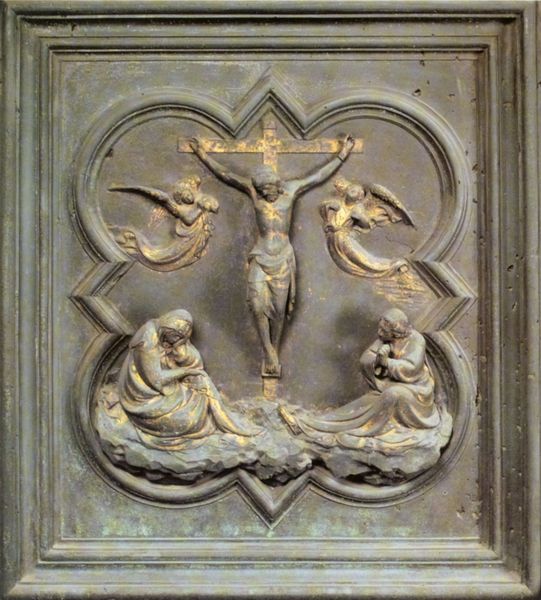
Titel: Nordtür
Künstler: Lorenzo Ghiberti
Standort: Florenz, Baptisterium (EU - I - Toskana)
Schlagwörter: flügel, gott, mann, wolken, frauen, frau, grau, holz, marmor, tür, wolke, alt, johannes, rahmen, stein, tod, trauer, bild, erde, boden, gold, engel, putte, relief, mauer, rand, tafel, symmetrie, bronze, kreuz, jungfrau, loch, beten, gravur, singen, christus, jesus, kreuzigung, ostern, hammer, leid, florenz, heilig, maria, gekreuzigt, beweinung, trauern, trauernde, josef, baptisterium, vierpass, meissel, vierblatt, dreinageltypus, pisano, bronzetür, nn, <engel